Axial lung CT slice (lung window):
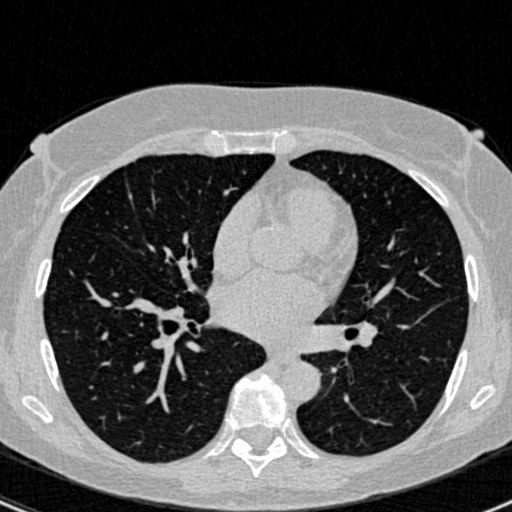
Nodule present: no